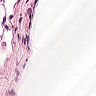
Metastatic tissue present: no